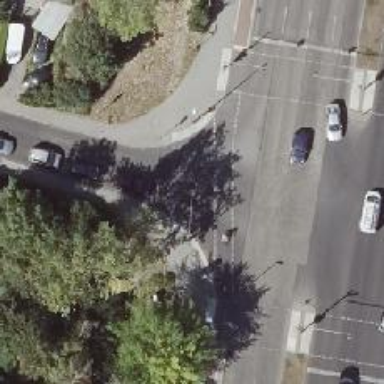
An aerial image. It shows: Road crossing with traffic signals.